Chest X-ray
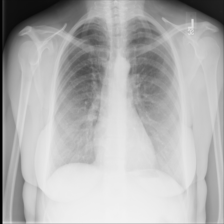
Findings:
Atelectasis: negative
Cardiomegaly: negative
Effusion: negative
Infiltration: negative
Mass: negative
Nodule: negative
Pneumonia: negative
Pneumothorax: negative
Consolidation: negative
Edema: negative
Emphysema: negative
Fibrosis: negative
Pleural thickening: negative
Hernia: negative